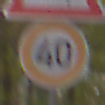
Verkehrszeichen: Geschwindigkeit40
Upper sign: SeitenwindVonRechts
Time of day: Midday
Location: Outdoor (Nature)
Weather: Overcast
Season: NotSpecified
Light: Natural